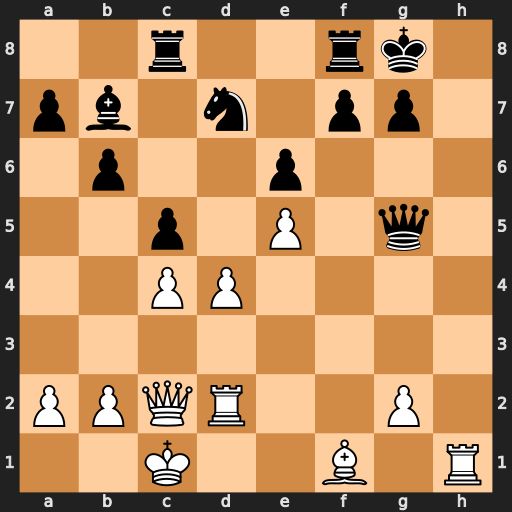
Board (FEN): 2r2rk1/pb1n1pp1/1p2p3/2p1P1q1/2PP4/8/PPQR2P1/2K2B1R
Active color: w
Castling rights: -
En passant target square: -
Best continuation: Qh7#